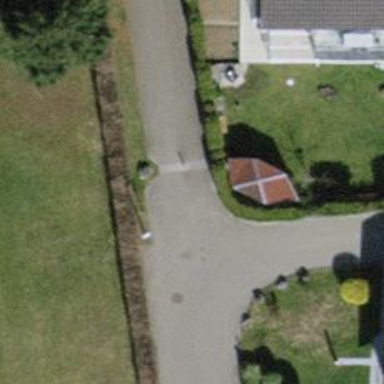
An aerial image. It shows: Bollard barrier.